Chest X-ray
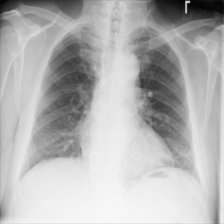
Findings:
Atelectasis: negative
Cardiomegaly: negative
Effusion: negative
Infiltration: negative
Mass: negative
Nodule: negative
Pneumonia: negative
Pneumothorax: negative
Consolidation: negative
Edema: negative
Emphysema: negative
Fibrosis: negative
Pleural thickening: negative
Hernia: negative